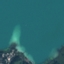
Label: SeaLake